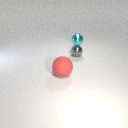
small gray metal sphere behind large red rubber sphere